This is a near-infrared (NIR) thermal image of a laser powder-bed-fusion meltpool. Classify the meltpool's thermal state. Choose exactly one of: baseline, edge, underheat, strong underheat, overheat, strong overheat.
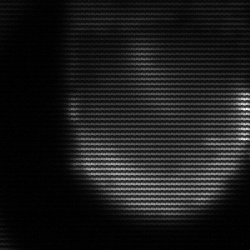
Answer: edge